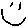
Label: smiley face